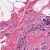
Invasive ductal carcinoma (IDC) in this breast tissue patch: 0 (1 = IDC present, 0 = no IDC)